Field crop: maize
Growth stage: 2
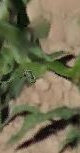
Species: maize